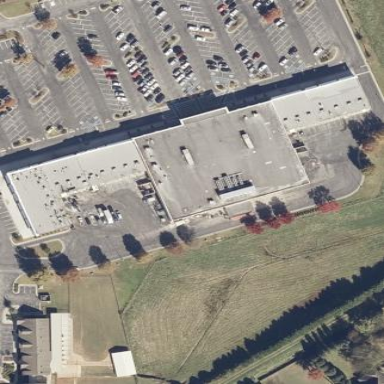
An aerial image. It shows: Supermarket building.